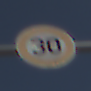
Verkehrszeichen: Geschwindigkeit30
Umgebung: Outdoor, Nature
Tageszeit: Midday
Wetter: PartlyCloudy
Licht: Natural
Jahreszeit: NotSpecified
Kontrast: HighContrast